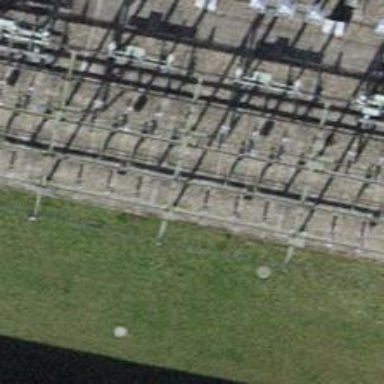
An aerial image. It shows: Bay where power lines run through.